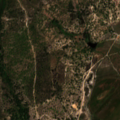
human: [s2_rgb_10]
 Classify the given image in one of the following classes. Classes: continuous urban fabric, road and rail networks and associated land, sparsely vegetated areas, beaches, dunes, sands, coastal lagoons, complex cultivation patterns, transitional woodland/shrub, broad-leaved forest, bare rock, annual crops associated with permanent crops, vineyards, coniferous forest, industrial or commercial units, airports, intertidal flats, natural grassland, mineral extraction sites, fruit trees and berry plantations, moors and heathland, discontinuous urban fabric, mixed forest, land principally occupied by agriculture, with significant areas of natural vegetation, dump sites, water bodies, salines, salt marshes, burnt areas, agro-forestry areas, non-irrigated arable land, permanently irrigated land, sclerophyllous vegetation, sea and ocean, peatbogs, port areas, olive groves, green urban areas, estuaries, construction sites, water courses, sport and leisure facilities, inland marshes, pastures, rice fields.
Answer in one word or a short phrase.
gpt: permanently irrigated land, complex cultivation patterns, broad-leaved forest